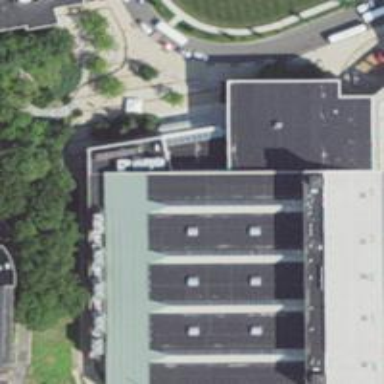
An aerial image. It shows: University building near stadium used for basketball and ice hockey.